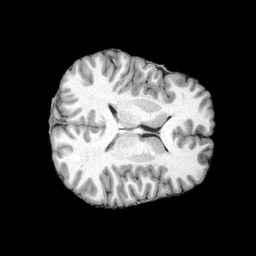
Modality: UNIT1
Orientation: axial